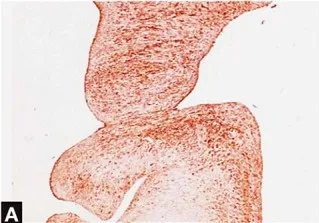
Spindle cells showing positivity for the actin:muscle specific. (original magnification x10.
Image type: pathology (immunostaining)